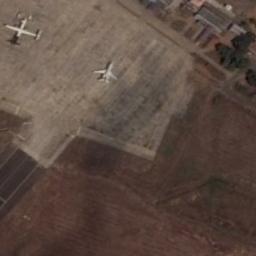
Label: airplane